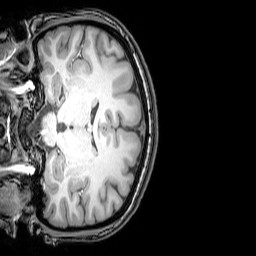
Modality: T1w
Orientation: coronal
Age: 23
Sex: female
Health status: healthy
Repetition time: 0.081 s
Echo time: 0.037 s